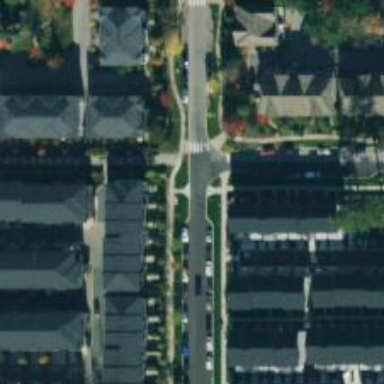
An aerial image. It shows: Residential road with asphalt surface and separate sidewalk.